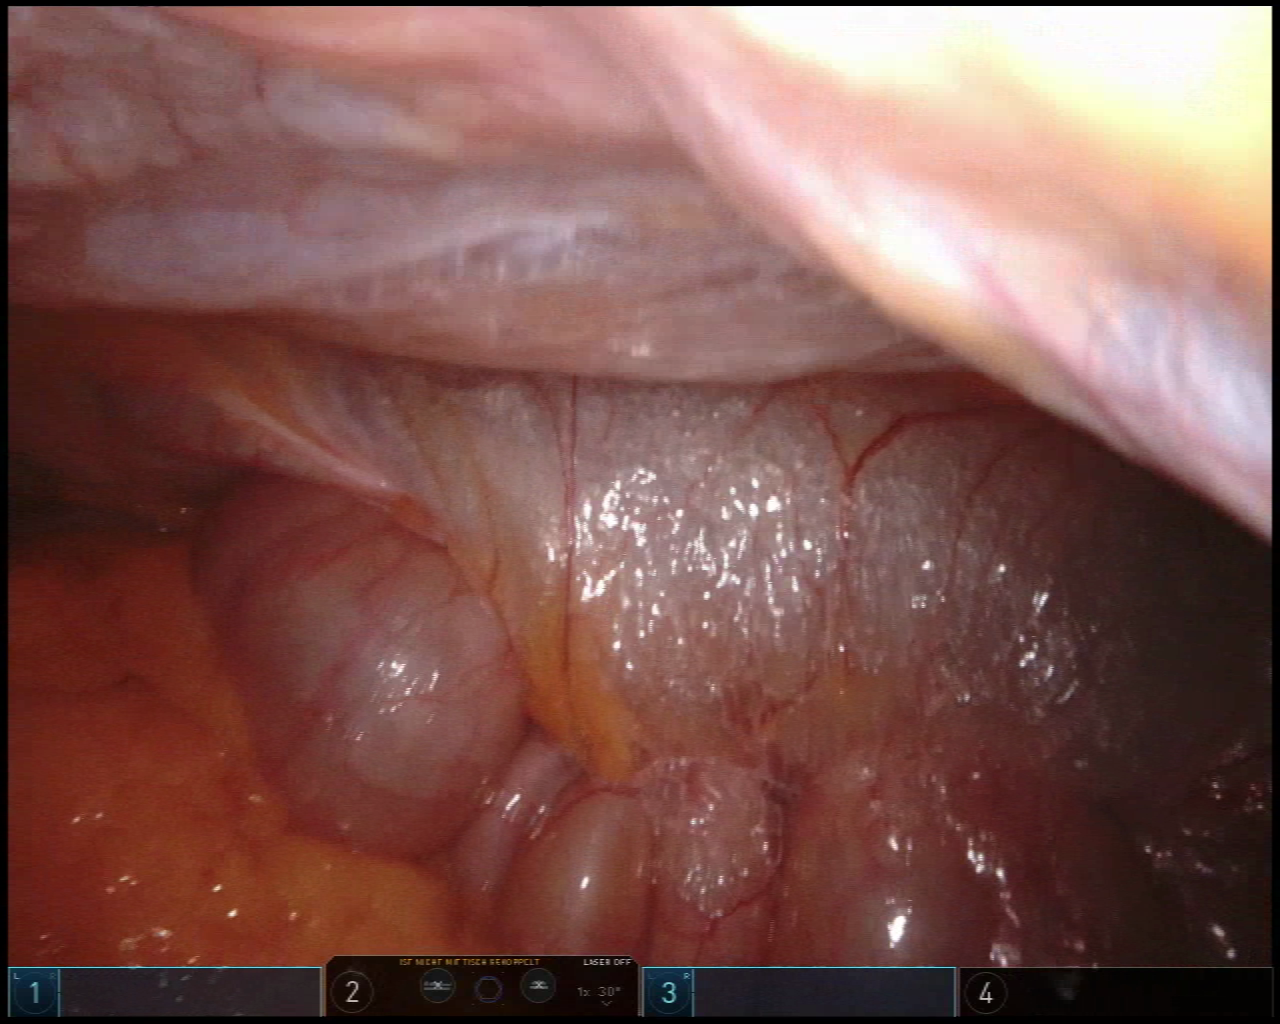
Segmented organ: colon
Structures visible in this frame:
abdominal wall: yes
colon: yes
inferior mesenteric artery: no
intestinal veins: no
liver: no
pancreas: no
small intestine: no
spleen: no
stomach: no
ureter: no
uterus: no
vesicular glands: no